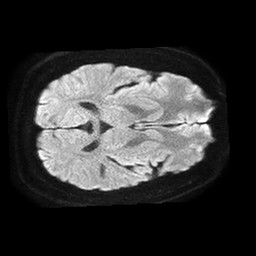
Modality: TRACE
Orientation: axial
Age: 44
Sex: male
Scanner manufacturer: philips
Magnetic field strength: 1.5 T
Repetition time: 4.6 s
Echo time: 0.08631 s